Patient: sex M, age 74
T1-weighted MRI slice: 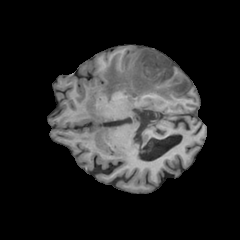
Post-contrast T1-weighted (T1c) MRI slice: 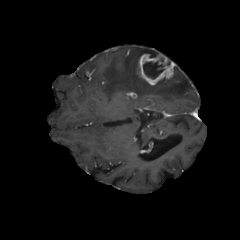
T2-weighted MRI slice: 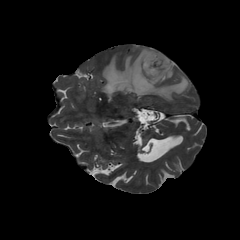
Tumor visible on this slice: yes
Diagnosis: Glioblastoma, IDH-wildtype
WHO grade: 4